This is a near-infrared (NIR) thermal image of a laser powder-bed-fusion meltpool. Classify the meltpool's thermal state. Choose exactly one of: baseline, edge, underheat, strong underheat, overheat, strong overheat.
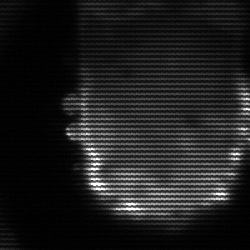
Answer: baseline